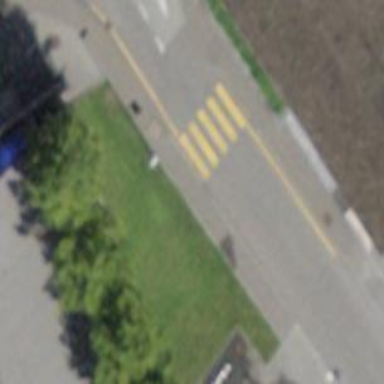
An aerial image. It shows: Uncontrolled zebra crossing on the road.